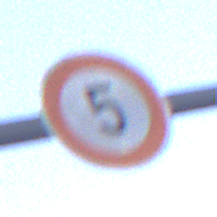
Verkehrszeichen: Geschwindigkeit5
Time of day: Midday
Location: Roofed (Underpass)
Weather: Clear
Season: NotSpecified
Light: Natural